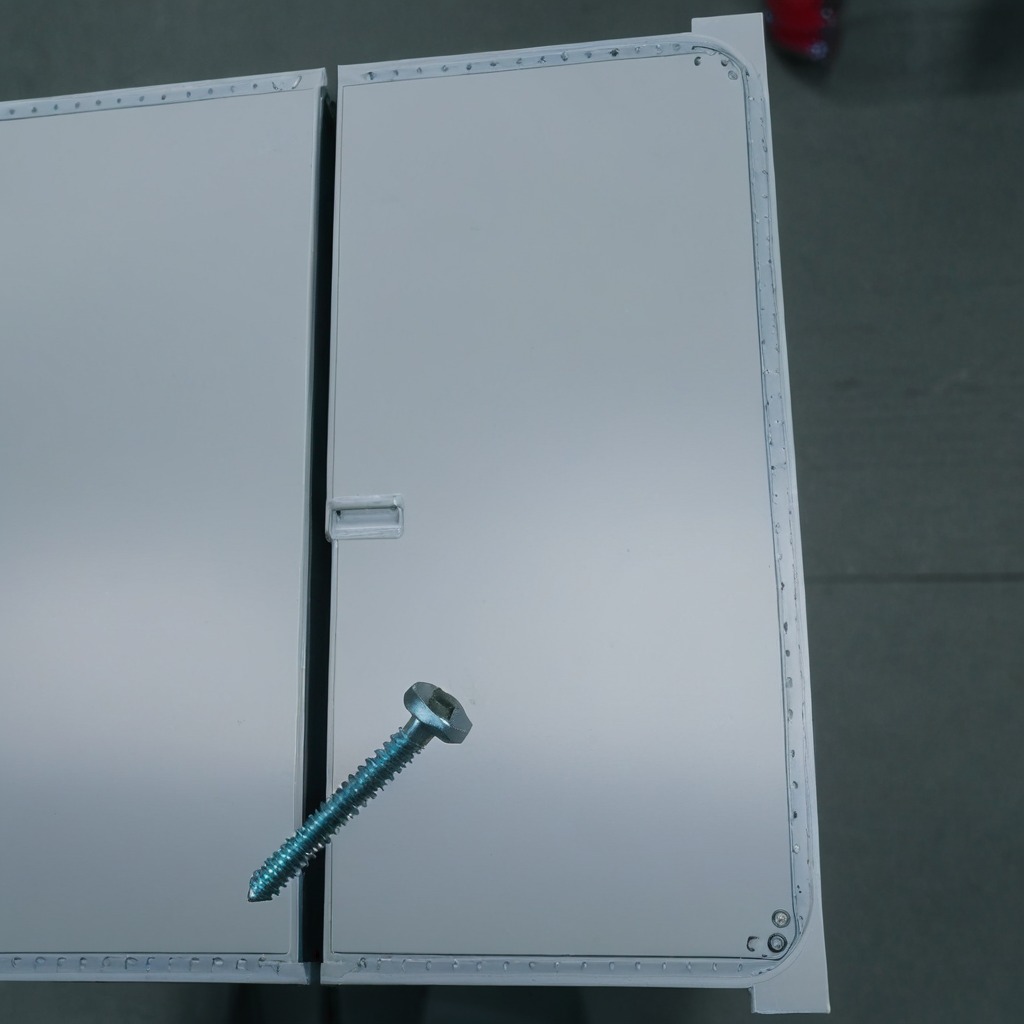
A metal screw is lying on the toolbox surface.